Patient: sex F, age 65
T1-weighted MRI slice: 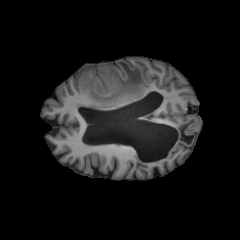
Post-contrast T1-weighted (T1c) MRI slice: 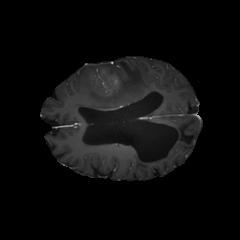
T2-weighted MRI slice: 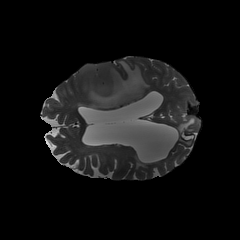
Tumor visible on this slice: yes
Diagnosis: Glioblastoma, IDH-wildtype
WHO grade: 4